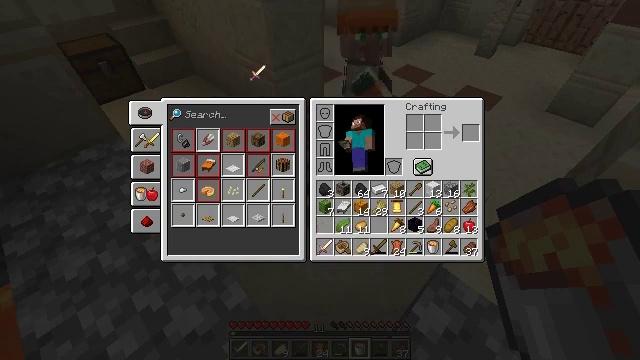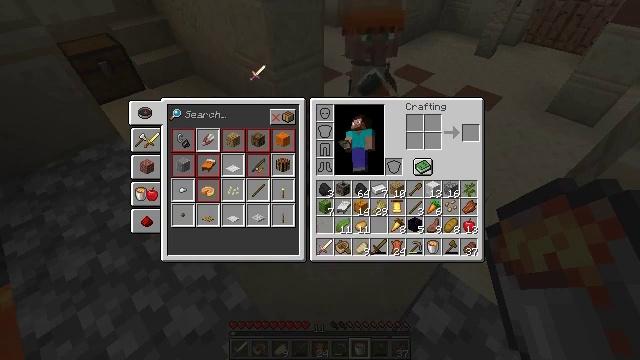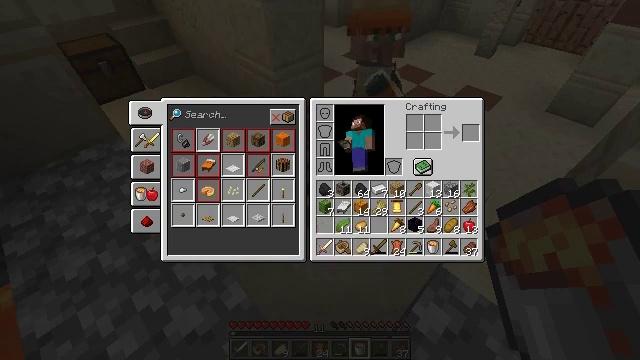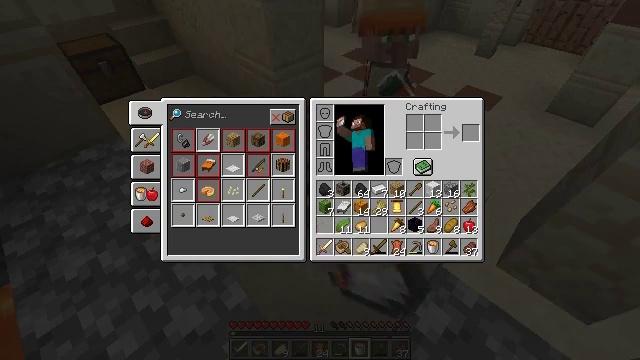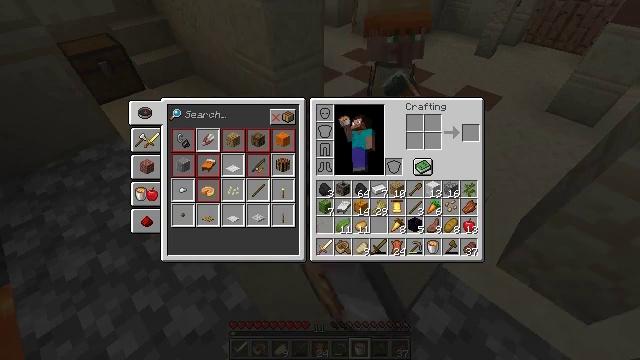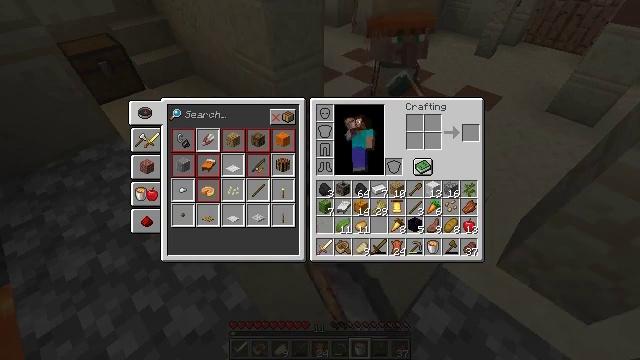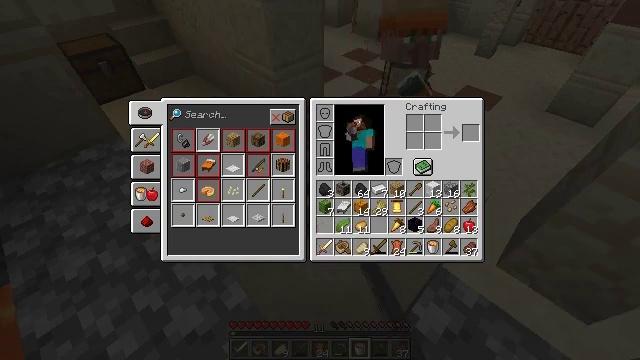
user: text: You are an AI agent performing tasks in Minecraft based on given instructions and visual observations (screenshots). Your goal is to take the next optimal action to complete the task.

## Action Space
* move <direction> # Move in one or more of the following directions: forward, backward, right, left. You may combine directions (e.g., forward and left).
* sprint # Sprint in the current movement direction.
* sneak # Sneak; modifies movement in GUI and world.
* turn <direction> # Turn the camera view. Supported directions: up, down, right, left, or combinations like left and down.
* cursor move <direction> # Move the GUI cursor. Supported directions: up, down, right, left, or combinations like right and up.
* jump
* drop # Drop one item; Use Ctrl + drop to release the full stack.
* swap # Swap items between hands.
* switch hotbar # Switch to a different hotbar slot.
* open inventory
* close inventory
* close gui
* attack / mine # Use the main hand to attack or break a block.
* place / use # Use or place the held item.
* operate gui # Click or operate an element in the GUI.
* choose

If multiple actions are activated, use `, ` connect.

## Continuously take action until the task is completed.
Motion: motion action
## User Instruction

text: Drop a golden sword.
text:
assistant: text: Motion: operate gui
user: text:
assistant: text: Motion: no_op
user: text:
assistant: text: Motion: no_op
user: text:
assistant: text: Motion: no_op
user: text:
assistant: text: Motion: no_op
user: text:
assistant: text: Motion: no_op
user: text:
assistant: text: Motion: no_op